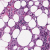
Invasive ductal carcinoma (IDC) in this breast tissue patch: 0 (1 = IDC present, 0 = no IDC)